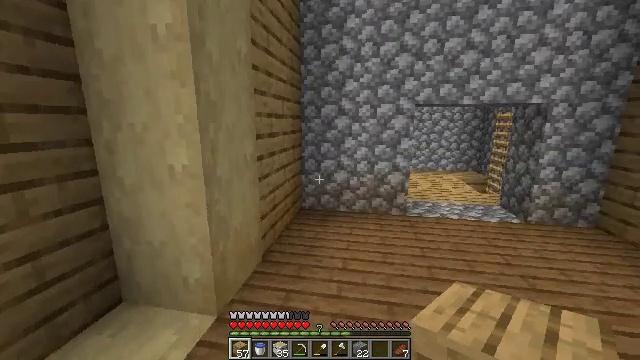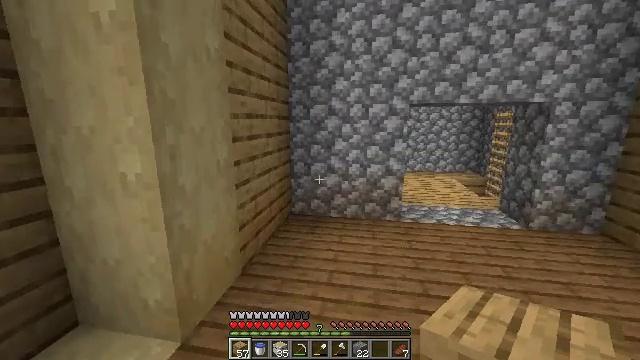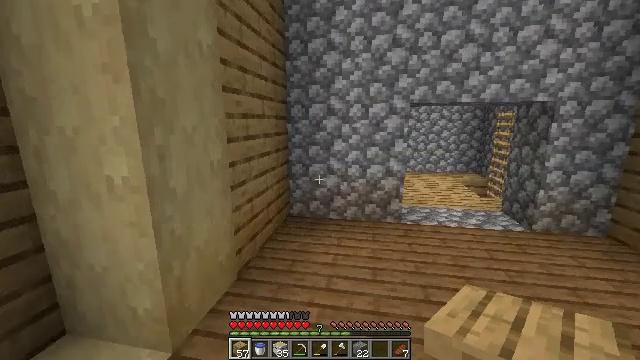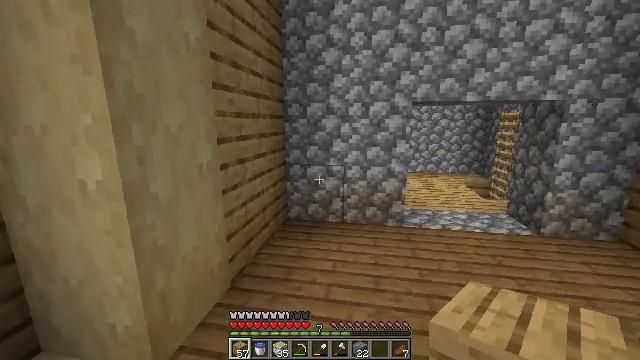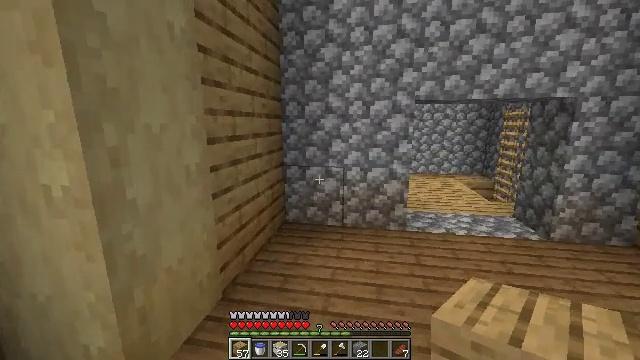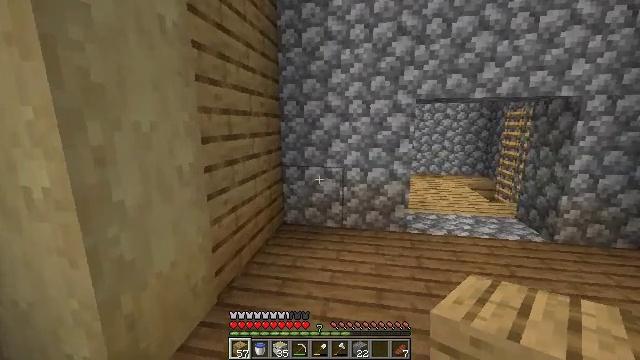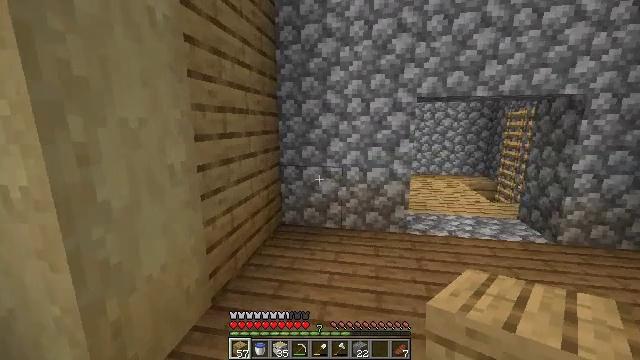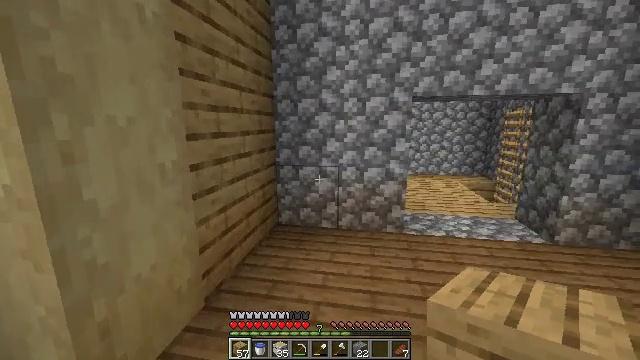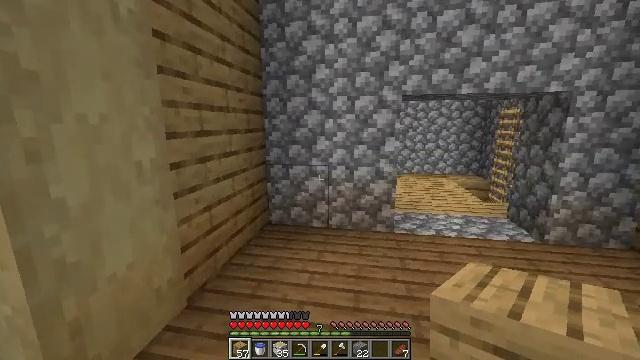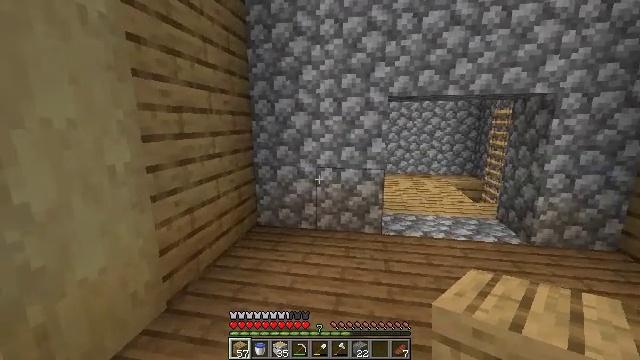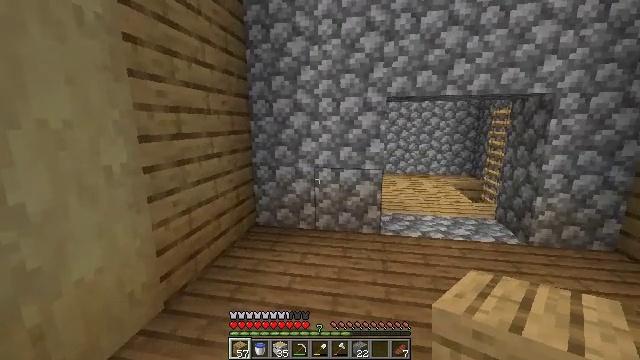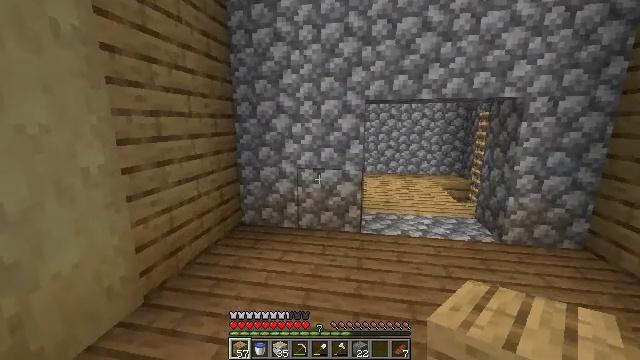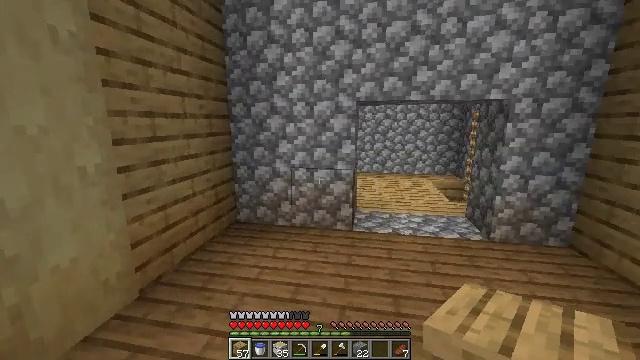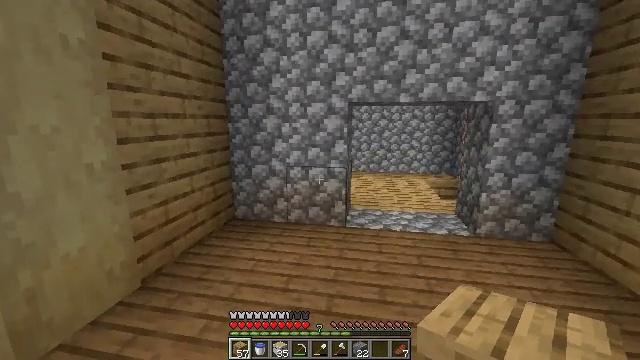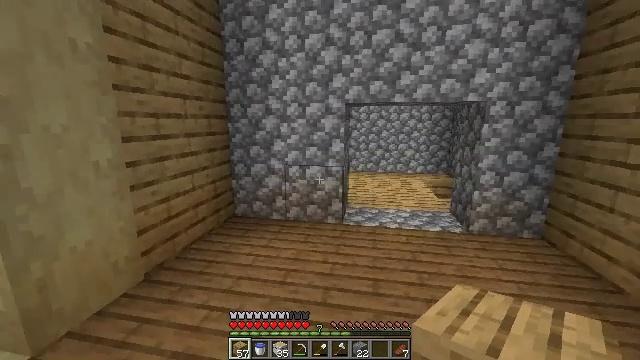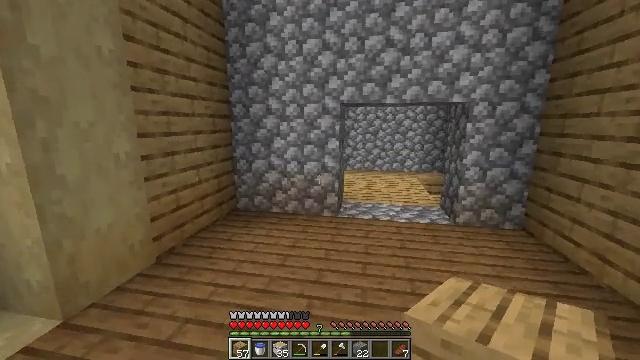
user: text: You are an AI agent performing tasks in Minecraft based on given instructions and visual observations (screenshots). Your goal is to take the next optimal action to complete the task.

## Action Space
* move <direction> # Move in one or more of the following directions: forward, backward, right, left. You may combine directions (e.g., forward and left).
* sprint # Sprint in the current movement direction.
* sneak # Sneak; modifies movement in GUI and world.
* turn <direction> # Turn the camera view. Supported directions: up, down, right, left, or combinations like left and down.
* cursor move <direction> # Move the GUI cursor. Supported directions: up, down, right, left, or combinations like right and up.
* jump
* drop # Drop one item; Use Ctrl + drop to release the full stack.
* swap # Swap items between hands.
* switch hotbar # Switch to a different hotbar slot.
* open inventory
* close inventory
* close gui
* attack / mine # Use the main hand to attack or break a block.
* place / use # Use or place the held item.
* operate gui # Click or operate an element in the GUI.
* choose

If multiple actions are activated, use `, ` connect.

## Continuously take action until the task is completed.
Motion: motion action
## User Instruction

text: Mine the stripped birch log.
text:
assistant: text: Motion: move forward
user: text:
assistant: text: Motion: move forward
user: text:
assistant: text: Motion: move forward
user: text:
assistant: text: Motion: no_op
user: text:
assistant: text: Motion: no_op
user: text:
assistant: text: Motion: no_op
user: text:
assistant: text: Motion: move right
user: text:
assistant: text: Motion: move right
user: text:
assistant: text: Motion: move right
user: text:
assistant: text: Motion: move back and move right
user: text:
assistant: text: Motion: move back and move right
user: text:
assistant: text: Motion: move back
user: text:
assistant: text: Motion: move back
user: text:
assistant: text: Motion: move back
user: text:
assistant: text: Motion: move back
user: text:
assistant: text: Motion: move back and move left
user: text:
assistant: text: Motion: move back and move left
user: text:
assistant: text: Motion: move back and move left
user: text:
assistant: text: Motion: move back and move left
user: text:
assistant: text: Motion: move back and move left
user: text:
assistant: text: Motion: move back and move left
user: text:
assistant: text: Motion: move back and move left
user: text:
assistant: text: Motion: move back
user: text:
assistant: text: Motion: move back
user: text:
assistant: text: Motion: move back
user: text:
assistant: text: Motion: move back
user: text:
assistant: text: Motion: no_op
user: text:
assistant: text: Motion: move right
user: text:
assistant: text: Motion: move right
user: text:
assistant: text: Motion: move right